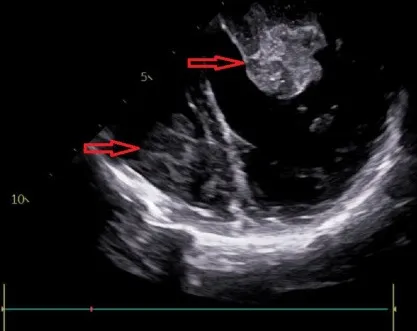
Transesophageal echocardiography, the mass shadow at the arrow is myxoma.
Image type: radiology (ultrasound)